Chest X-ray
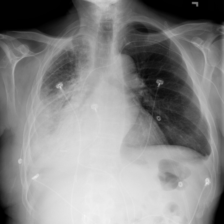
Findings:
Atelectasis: positive
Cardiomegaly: negative
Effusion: negative
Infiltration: negative
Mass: negative
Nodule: negative
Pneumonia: negative
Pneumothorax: negative
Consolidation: negative
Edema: negative
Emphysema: negative
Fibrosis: negative
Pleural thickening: negative
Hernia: negative